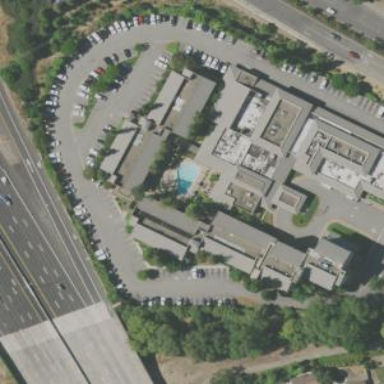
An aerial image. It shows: Hotel building.